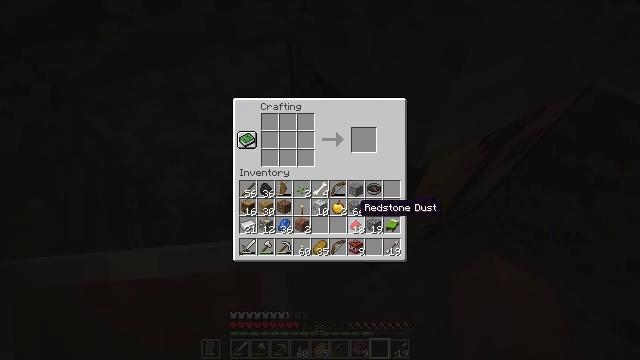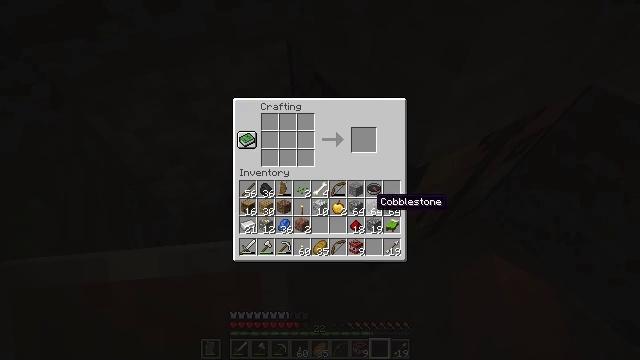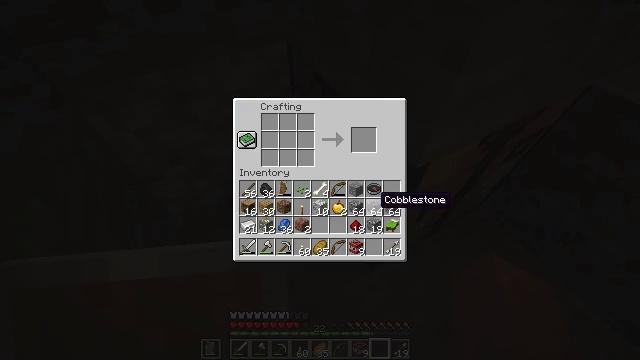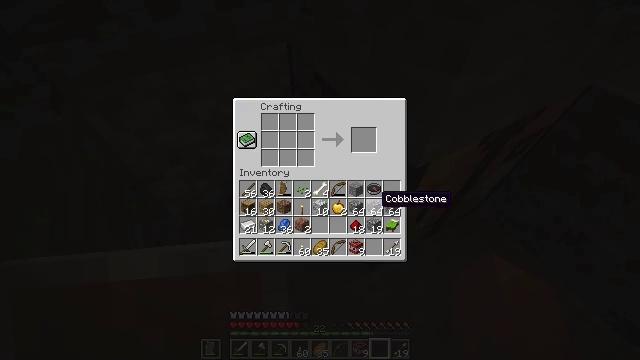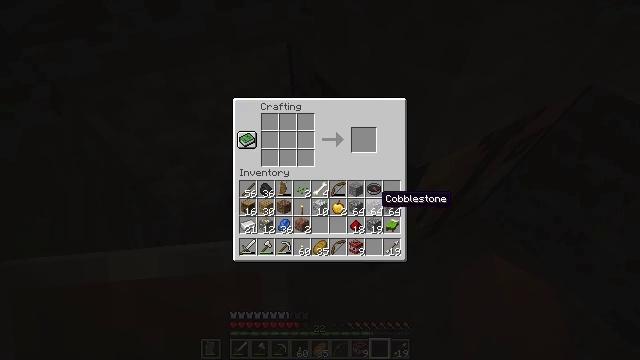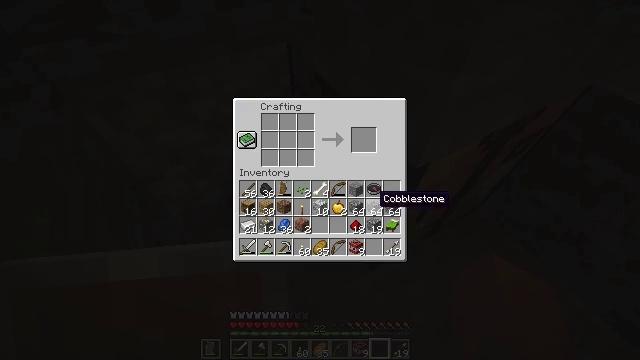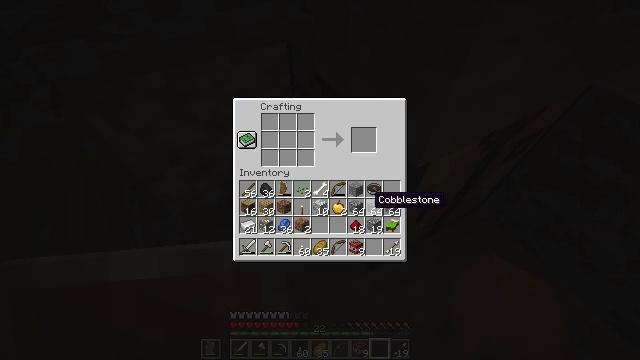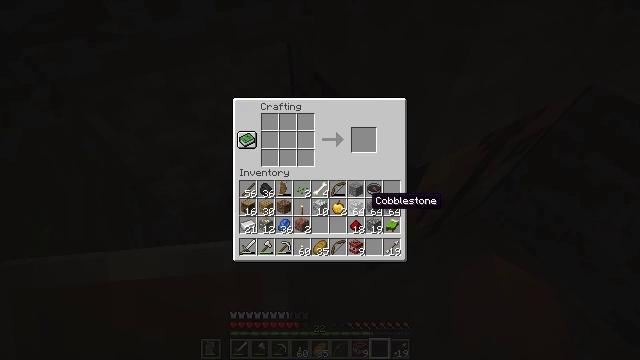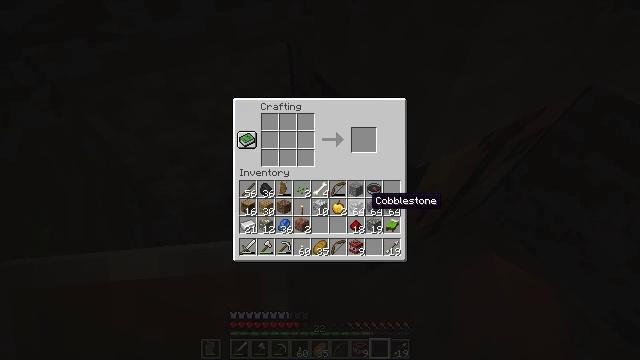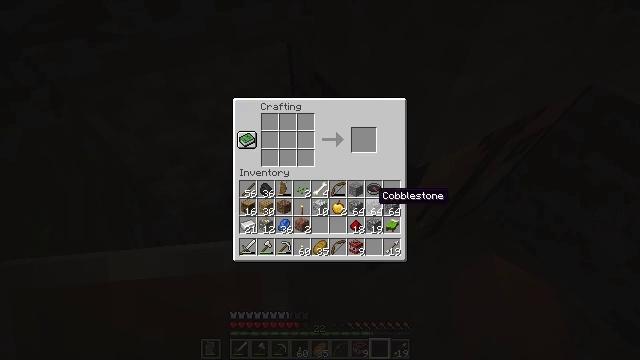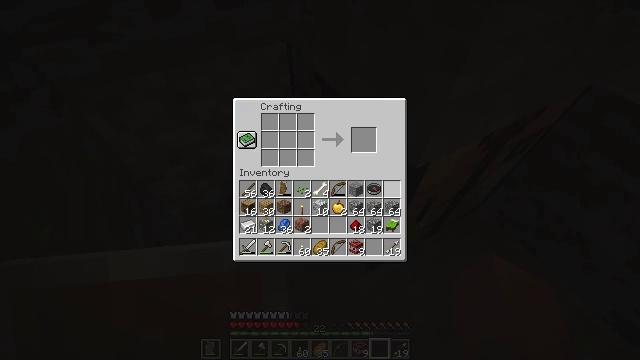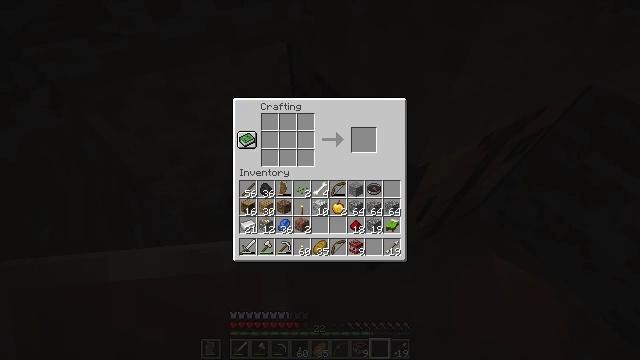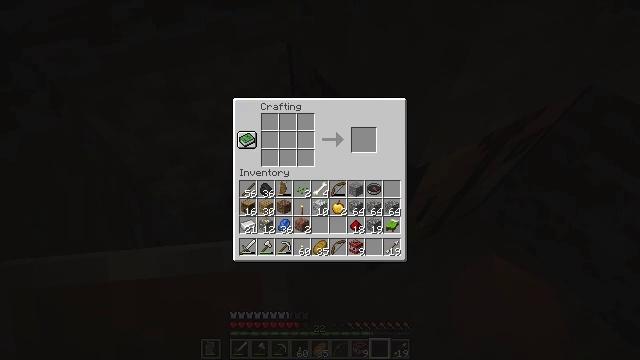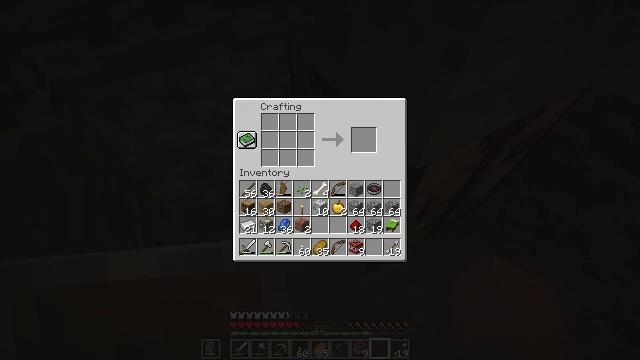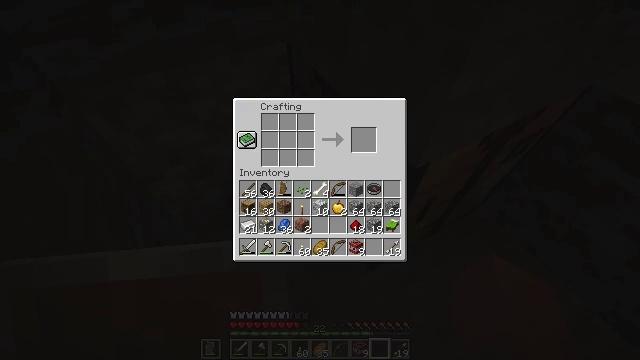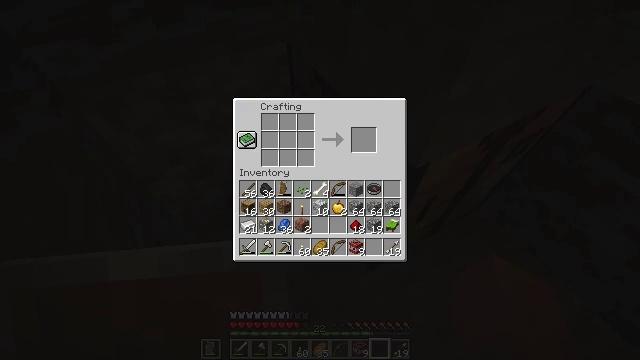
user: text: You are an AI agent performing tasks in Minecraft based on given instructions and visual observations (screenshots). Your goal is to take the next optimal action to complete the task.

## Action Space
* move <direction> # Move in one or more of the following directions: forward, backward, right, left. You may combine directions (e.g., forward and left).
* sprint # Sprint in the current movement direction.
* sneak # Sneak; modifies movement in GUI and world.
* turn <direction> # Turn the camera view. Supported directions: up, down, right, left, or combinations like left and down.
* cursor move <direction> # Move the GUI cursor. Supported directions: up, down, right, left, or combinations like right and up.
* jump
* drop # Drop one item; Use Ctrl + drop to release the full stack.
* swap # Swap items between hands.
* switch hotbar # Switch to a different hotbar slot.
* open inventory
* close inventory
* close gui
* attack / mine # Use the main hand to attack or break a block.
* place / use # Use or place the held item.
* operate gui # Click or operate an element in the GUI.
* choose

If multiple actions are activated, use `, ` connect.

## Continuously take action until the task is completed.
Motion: motion action
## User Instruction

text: Use materials to craft a lever.
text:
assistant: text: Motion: cursor move right
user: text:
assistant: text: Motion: no_op
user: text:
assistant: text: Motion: no_op
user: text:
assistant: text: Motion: no_op
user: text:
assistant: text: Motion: no_op
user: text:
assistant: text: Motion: no_op
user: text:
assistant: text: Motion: no_op
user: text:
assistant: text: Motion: no_op
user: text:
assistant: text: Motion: cursor move right
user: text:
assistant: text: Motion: cursor move right and up
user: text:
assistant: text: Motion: cursor move up
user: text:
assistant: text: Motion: cursor move left and up
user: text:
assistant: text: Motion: no_op
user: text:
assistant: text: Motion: no_op
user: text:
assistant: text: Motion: cursor move down
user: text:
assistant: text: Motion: cursor move down
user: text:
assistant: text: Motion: cursor move down
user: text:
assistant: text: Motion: no_op
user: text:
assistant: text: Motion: no_op
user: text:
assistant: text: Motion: no_op
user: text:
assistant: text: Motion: cursor move right and down
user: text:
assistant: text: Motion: no_op
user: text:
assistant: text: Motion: no_op
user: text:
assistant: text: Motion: no_op
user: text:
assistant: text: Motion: no_op
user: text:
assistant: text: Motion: no_op
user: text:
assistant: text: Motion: no_op
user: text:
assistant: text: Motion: no_op
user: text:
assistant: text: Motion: no_op
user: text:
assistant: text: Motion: no_op